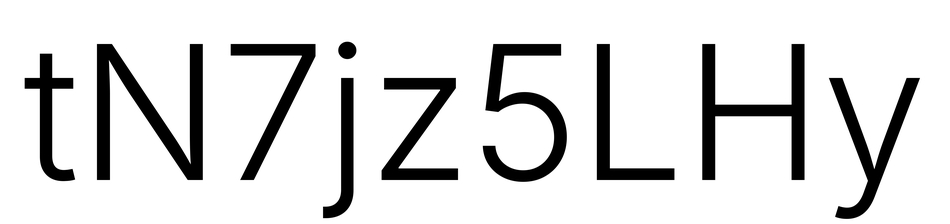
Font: Inter_Light